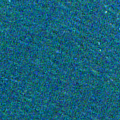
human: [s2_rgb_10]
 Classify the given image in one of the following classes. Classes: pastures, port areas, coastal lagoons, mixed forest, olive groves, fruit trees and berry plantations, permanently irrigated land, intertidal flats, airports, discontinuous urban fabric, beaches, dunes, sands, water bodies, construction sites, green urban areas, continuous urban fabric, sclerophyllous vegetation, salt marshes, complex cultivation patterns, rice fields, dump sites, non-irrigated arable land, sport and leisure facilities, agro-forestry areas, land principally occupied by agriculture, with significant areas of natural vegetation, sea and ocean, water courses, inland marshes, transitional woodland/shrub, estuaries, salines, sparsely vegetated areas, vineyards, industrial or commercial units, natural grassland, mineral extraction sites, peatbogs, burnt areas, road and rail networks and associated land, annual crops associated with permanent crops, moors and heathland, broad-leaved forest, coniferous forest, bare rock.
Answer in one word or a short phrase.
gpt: sea and ocean